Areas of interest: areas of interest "Minquan County Olympic Park"
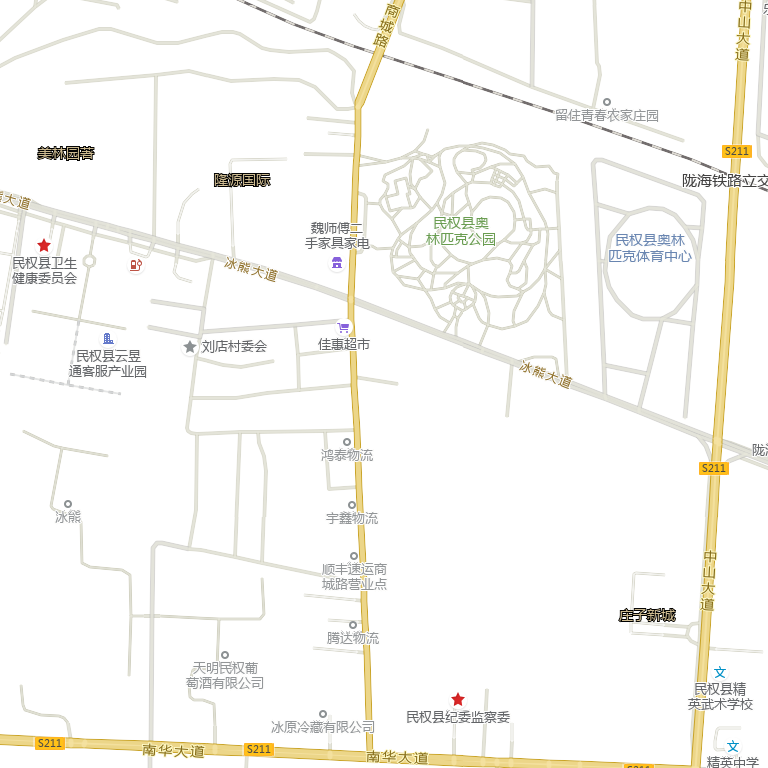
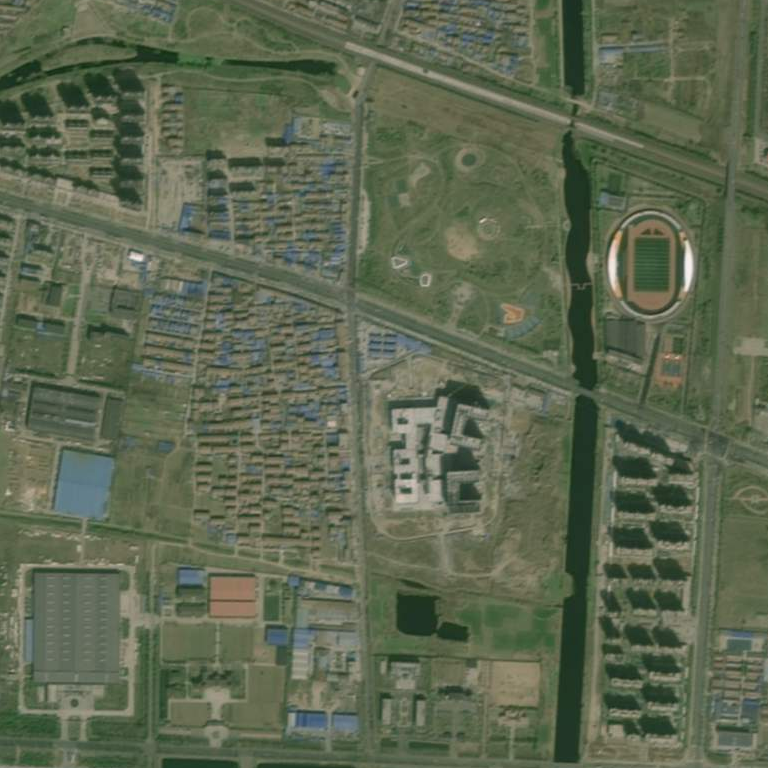